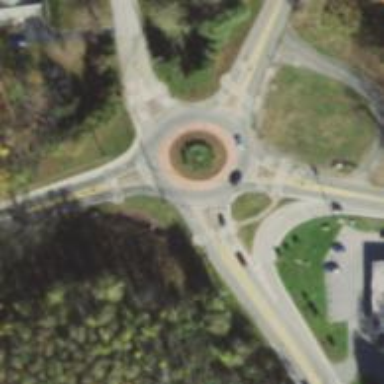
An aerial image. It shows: Tertiary road that leads to roundabout.